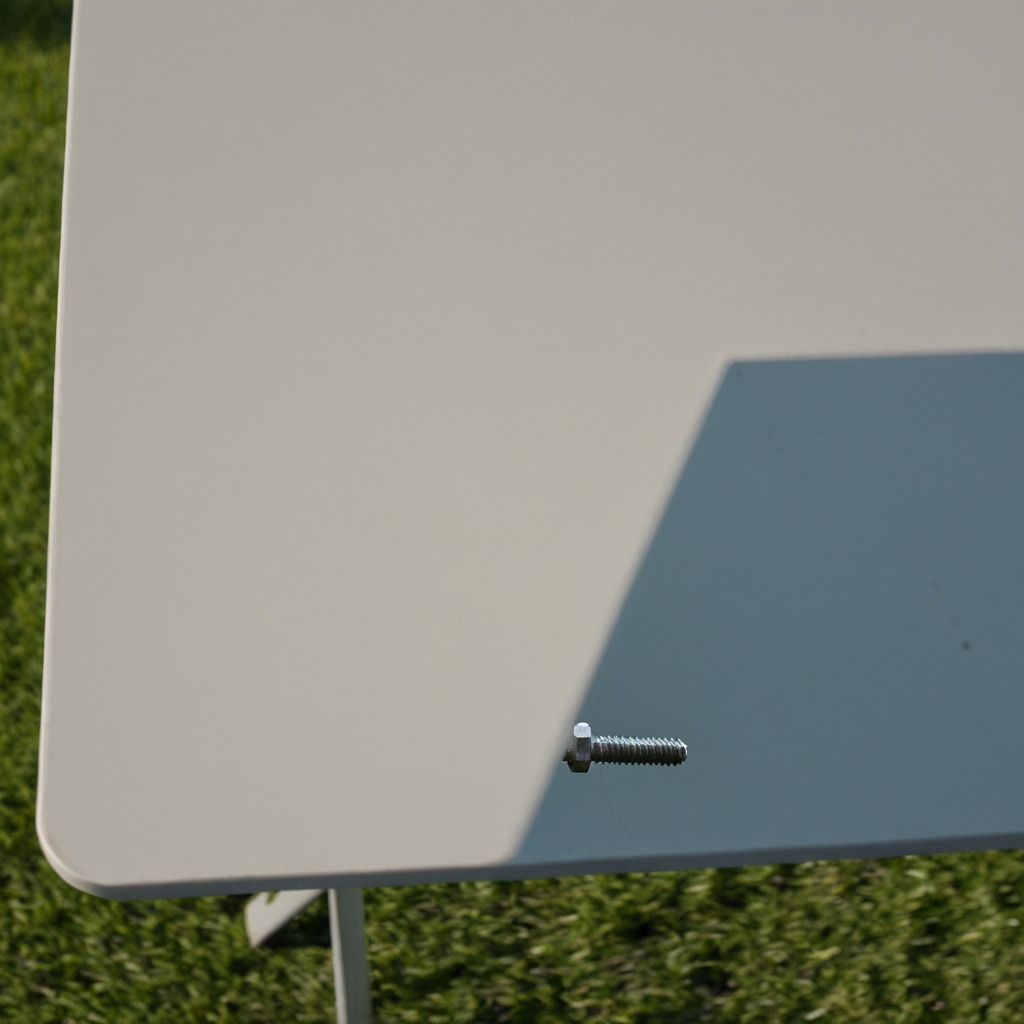
A metal screw is lying on a clean utility table in a temporary outdoor tool station afternoon light present textured surface.